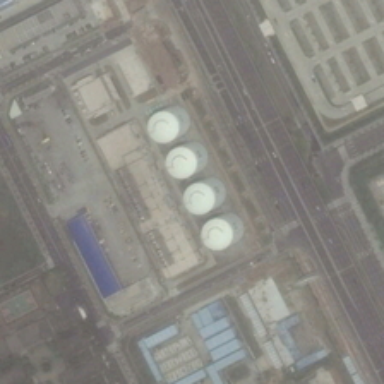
There are rows of blue roofed houses in the factory .